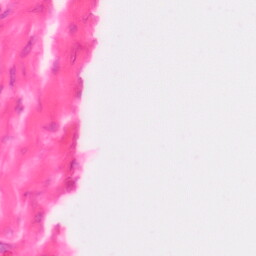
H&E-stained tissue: Colon